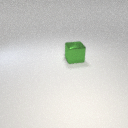
large green metal cube